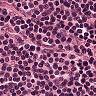
Metastatic tissue present: no